Field crop: maize
Growth stage: 2
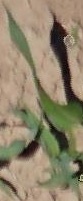
Species: maize